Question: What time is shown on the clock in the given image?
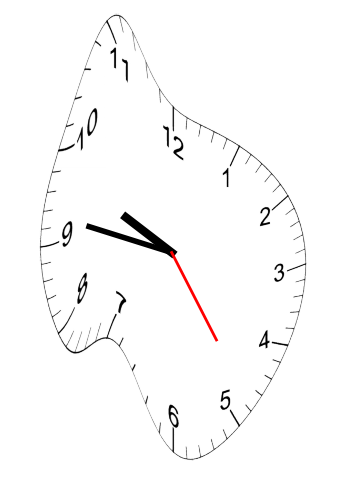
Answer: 09:46:24